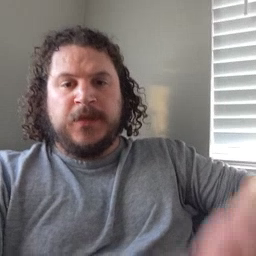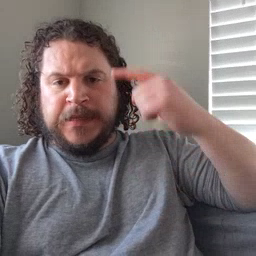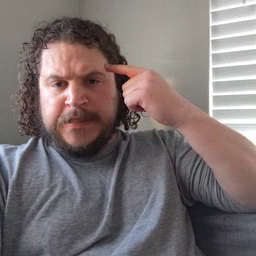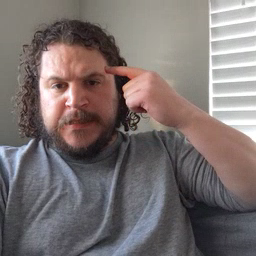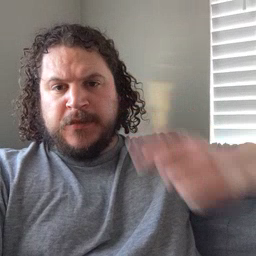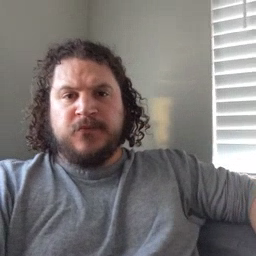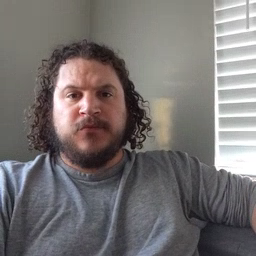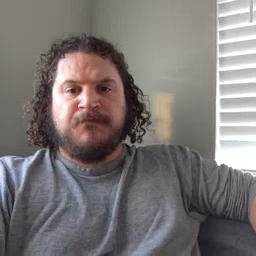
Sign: think